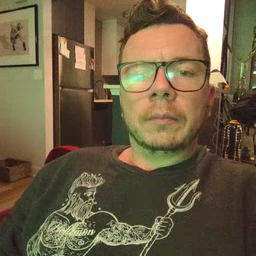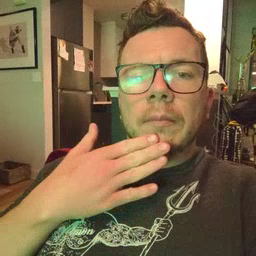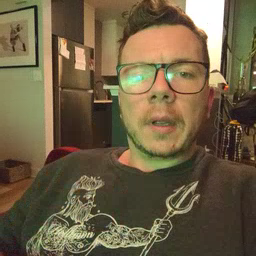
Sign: bad